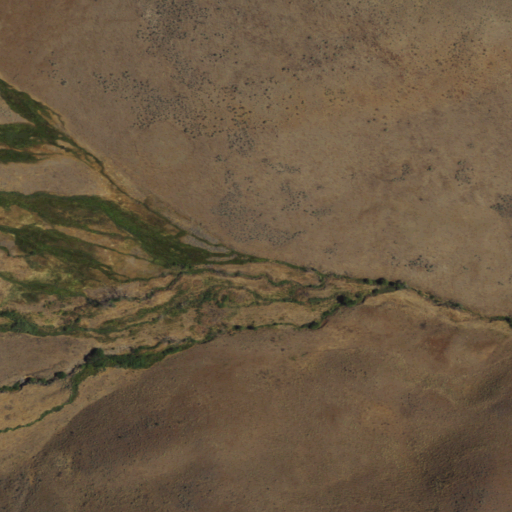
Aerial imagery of depression(s) in Nevada named Nugent Hole containing grassland and shrub